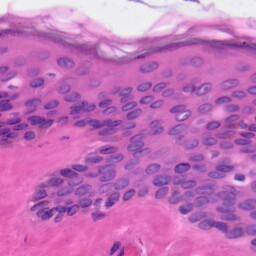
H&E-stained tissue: Skin